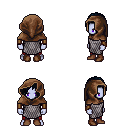
a pixel art fantasy rpg character, male body template, dark elf, purple skin, chain mail, red pants, raven parted hairstyle, cloth hood, leather bracers, brown shoes, four views (front, back, left, right), 2x2 character sprite sheet, small pixel art, hard edges, no anti-aliasing